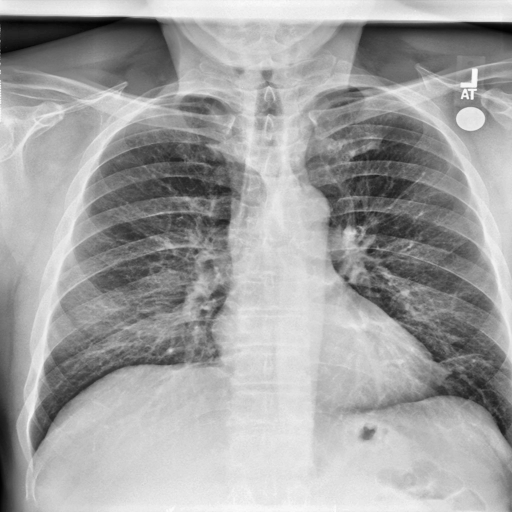
Finding: NORMAL